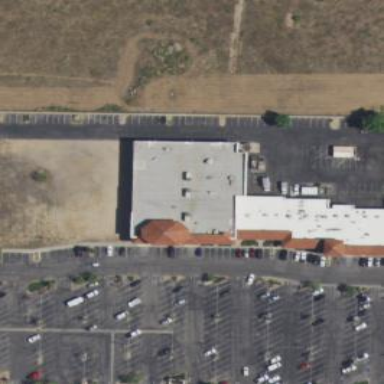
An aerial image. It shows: Building.